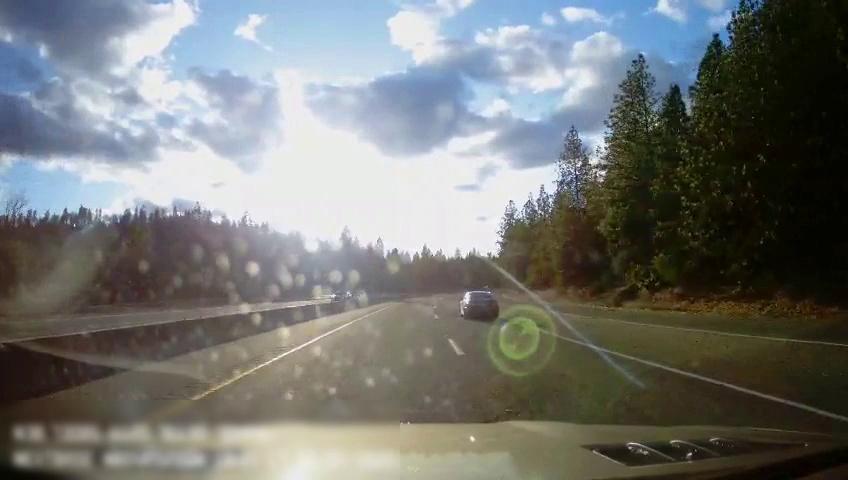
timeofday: Day
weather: Sunny
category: Drivable Space
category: Drivable Space
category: Vehicles | Car
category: Vehicles | Car
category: Lanes | Opposite Lane
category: Lanes | Alternate Lane
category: Lanes | Current Lane
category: Lanes | Alternate Lane
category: Lanes | Alternate Lane